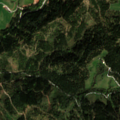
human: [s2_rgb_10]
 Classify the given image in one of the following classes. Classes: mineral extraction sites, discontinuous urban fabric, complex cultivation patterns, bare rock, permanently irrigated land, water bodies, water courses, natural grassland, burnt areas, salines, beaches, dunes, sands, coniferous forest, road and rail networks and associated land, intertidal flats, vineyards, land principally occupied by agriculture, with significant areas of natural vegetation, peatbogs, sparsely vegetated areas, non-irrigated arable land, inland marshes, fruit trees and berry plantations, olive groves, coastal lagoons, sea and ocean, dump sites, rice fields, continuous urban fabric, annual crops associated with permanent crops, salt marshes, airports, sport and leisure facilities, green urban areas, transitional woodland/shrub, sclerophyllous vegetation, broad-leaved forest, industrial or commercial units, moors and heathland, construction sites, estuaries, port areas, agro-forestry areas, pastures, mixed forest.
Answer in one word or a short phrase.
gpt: land principally occupied by agriculture, with significant areas of natural vegetation, mixed forest